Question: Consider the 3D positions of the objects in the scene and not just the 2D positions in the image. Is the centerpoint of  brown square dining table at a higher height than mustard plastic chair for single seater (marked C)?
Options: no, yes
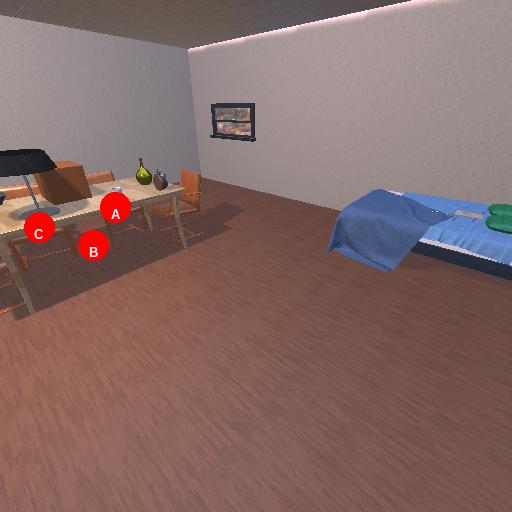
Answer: no